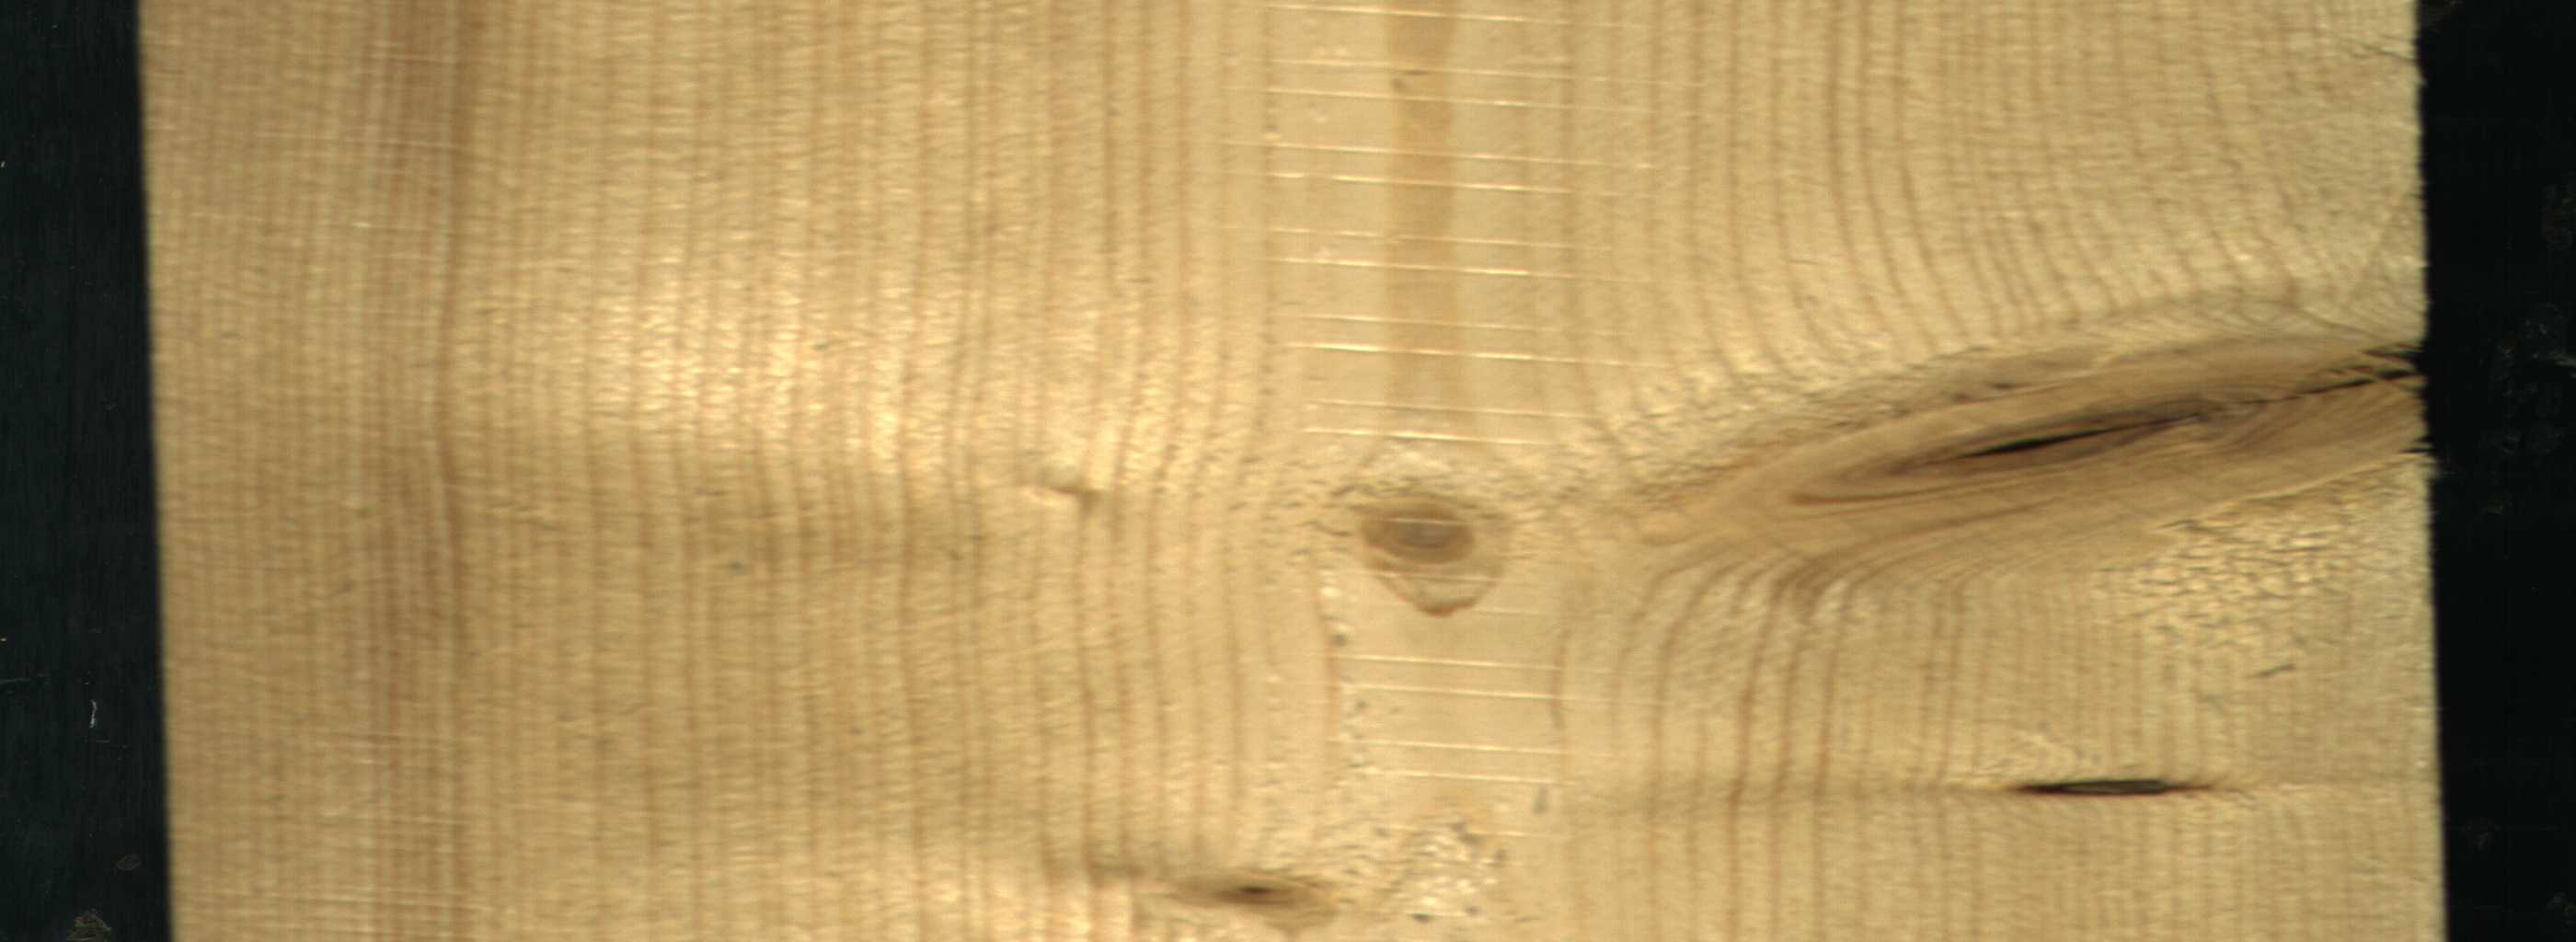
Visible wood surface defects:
knot_with_crack
Dead_Knot
Live_Knot
Live_Knot